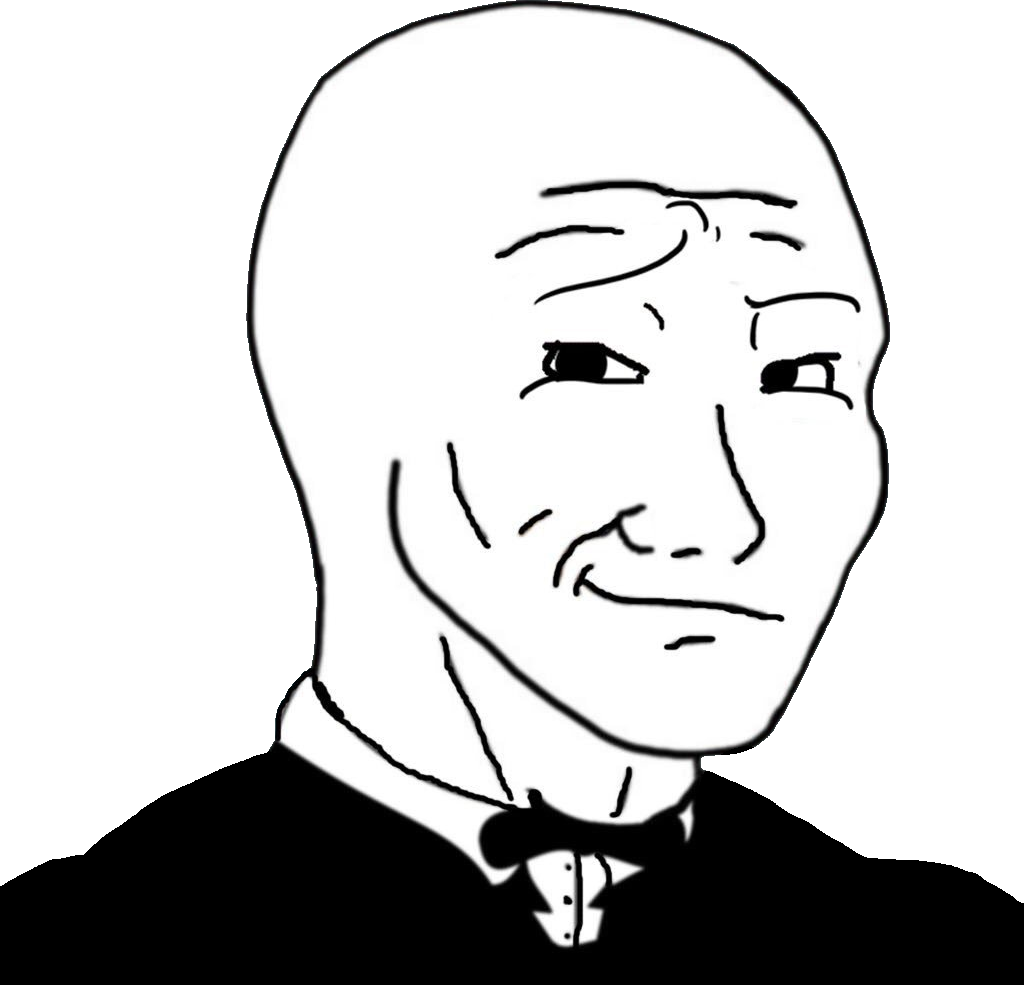
Label: 5_Smugjak